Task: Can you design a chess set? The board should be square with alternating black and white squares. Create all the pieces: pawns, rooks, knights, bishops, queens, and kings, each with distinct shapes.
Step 2214:
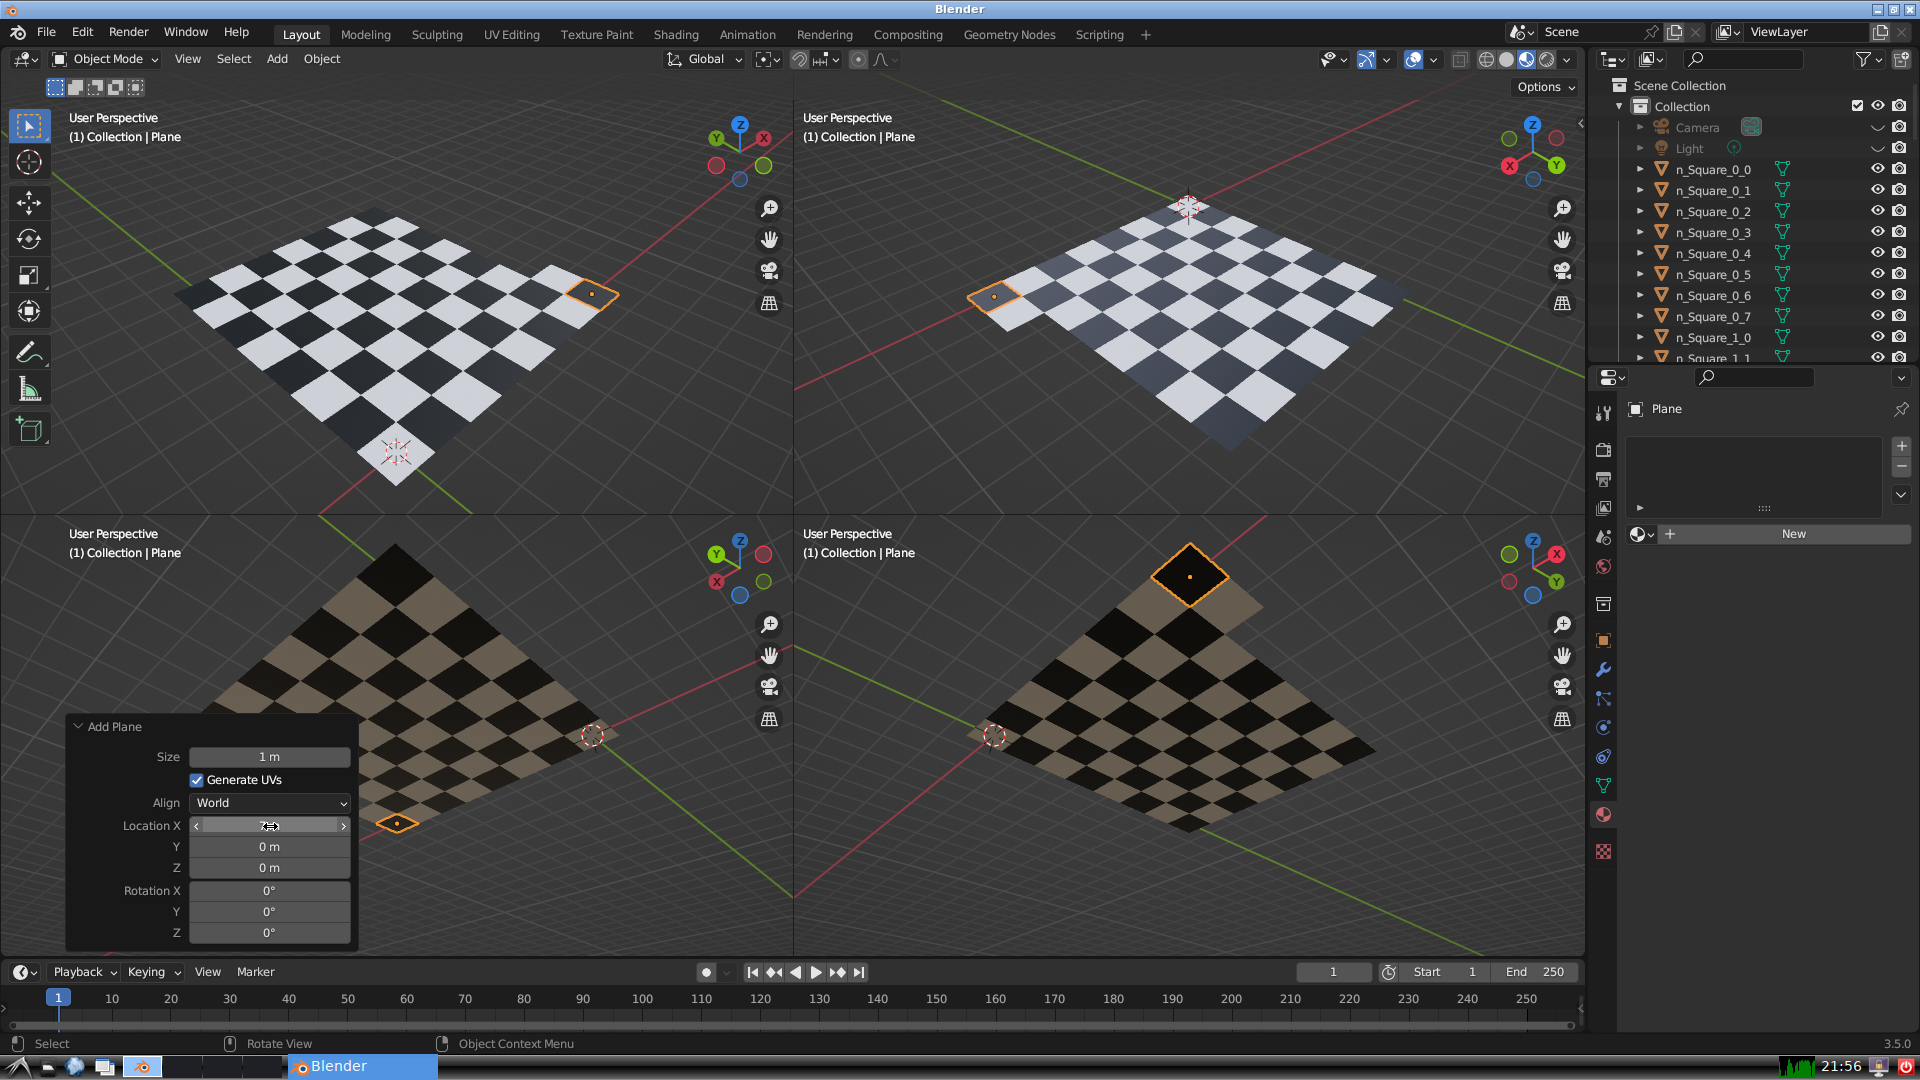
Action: {"mouse_move": [270, 846]}